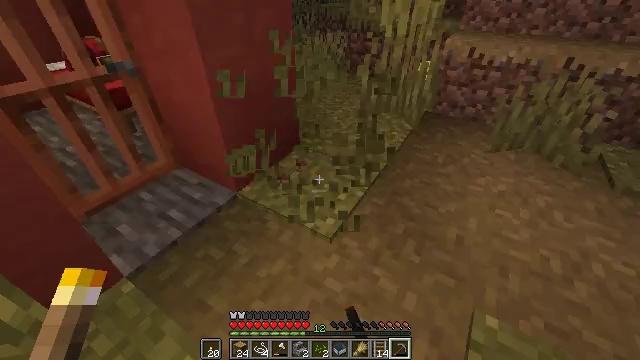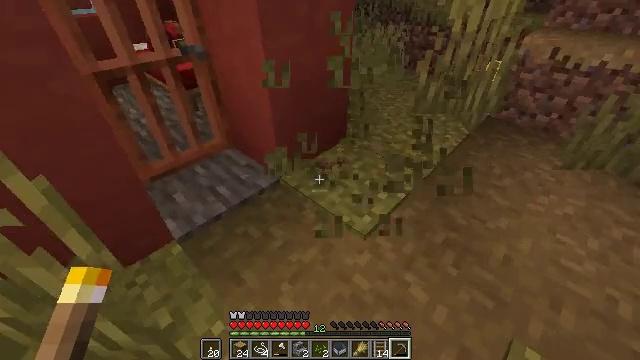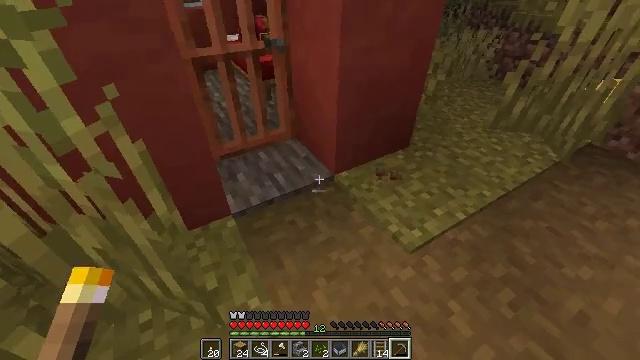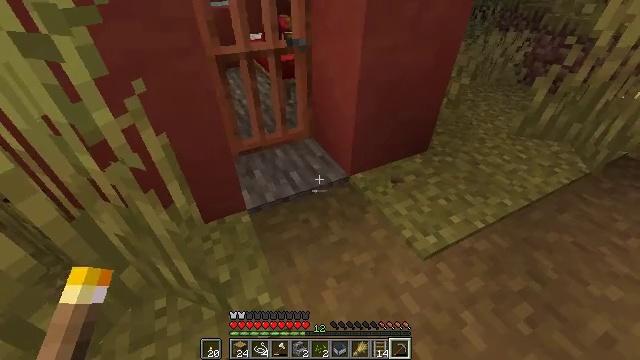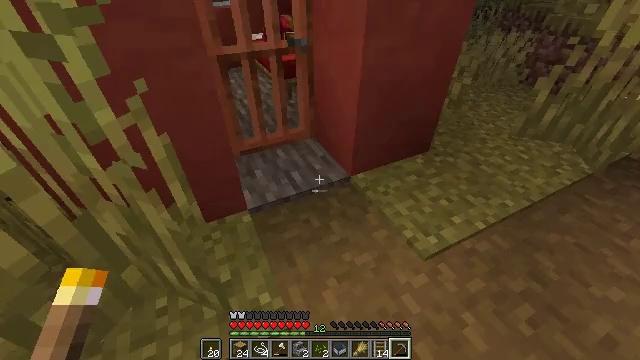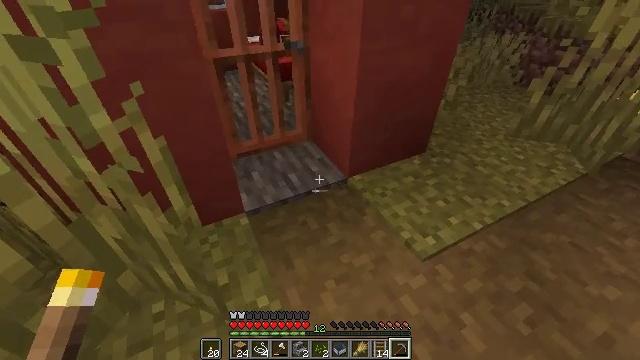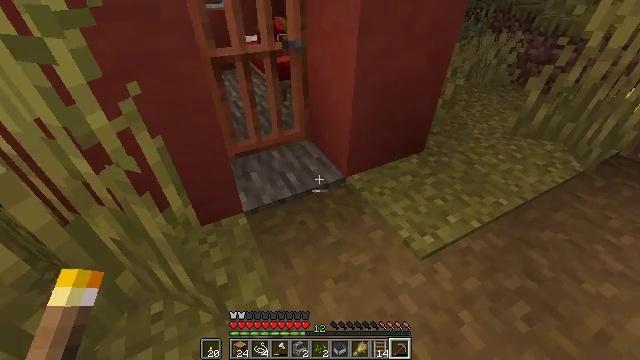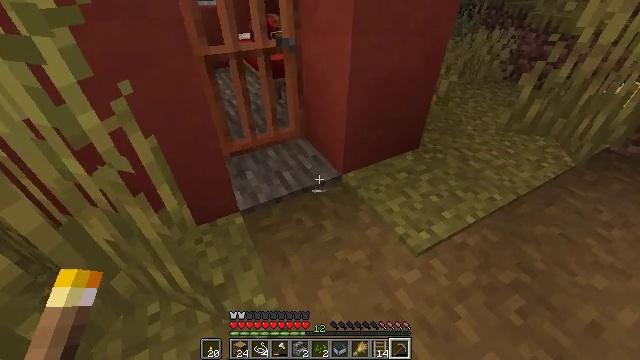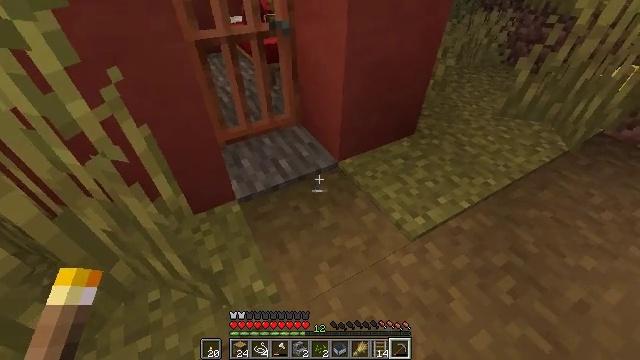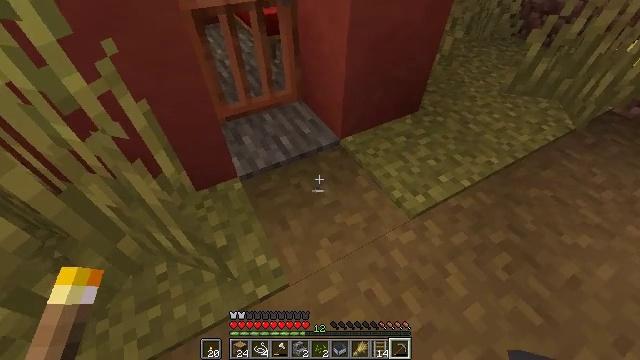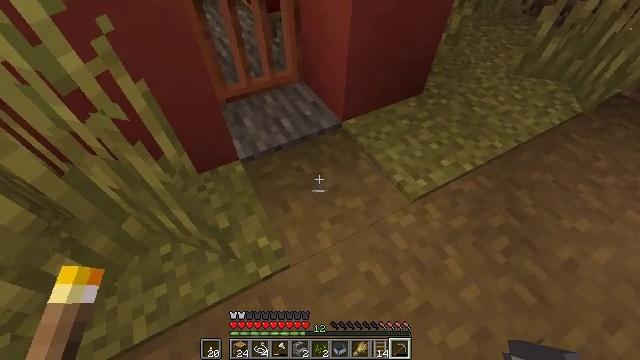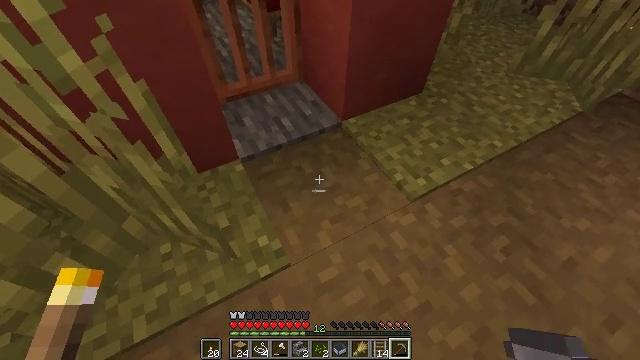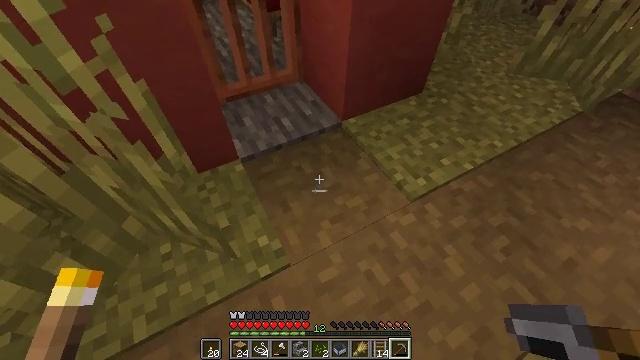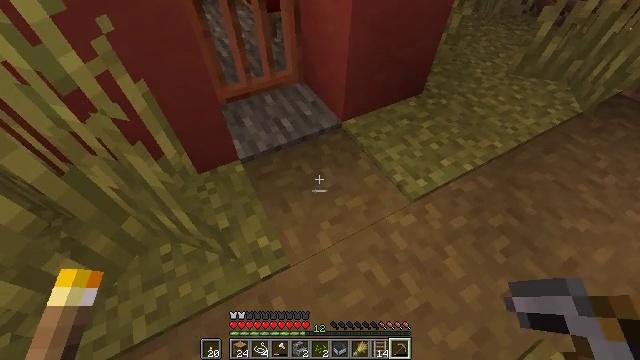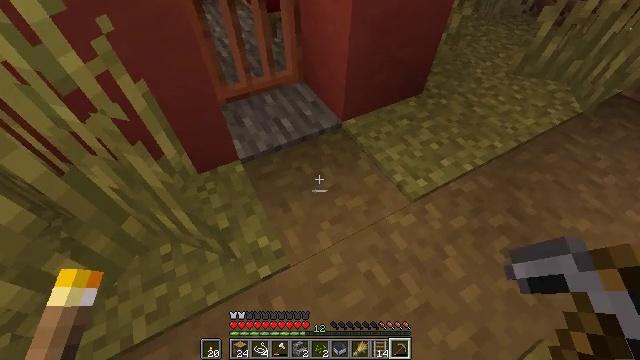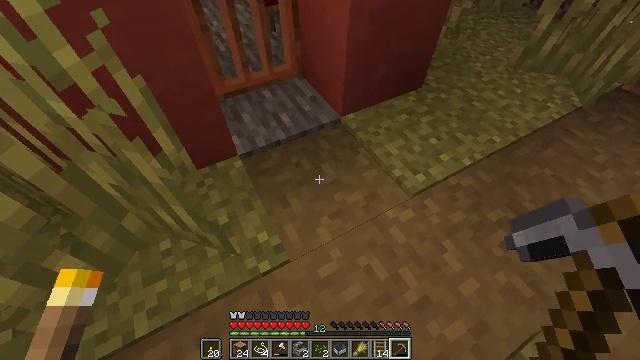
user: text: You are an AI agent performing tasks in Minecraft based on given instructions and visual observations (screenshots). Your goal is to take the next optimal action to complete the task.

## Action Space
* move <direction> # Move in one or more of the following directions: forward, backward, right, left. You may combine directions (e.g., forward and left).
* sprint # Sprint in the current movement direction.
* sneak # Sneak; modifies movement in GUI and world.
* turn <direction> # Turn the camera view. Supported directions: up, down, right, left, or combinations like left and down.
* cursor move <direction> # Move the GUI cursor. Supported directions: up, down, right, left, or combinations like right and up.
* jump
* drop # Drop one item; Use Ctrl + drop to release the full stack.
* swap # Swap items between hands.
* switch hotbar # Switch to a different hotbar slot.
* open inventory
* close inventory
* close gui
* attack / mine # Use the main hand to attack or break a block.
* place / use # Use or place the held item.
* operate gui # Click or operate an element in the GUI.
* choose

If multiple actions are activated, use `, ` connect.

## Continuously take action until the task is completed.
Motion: motion action
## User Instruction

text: Dig the grass path to transform it.
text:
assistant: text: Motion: turn left and down
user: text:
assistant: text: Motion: turn left
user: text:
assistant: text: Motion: turn left
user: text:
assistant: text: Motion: no_op
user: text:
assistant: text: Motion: no_op
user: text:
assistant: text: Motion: no_op
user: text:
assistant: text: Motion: turn right
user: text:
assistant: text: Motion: turn right and down
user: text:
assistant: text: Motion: turn down
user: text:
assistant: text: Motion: turn down
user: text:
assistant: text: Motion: no_op
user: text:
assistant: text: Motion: no_op
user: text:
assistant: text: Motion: no_op
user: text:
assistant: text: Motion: no_op
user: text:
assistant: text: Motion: turn down
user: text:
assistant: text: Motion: turn right and down
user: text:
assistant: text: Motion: turn down
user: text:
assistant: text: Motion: attack / mine
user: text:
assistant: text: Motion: attack / mine
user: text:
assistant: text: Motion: attack / mine
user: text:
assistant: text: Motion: attack / mine
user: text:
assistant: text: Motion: no_op
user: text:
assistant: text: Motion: no_op
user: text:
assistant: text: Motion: no_op
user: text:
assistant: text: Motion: no_op
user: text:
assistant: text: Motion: no_op
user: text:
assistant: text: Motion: no_op
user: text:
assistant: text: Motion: no_op
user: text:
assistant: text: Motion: no_op
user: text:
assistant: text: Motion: no_op